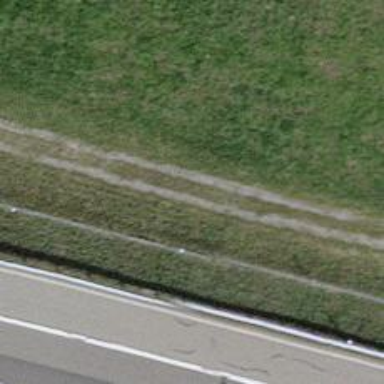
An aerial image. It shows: Grass track.